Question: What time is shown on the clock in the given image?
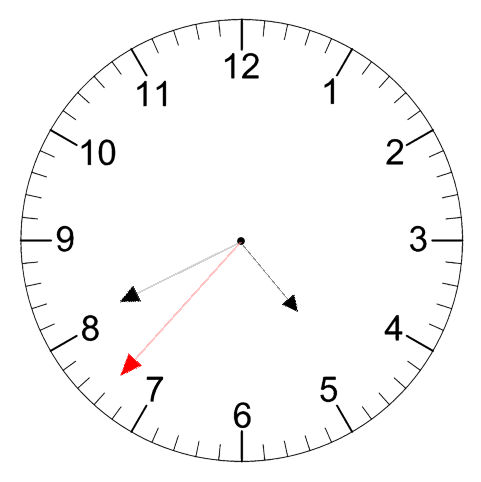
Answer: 04:40:37